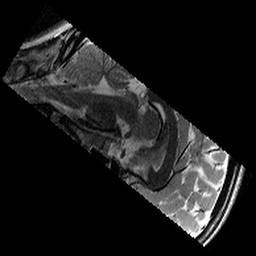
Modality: T2w
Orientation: sagittal
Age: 11
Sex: male
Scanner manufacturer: siemens
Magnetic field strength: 3 T
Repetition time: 9.23 s
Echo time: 0.067 s